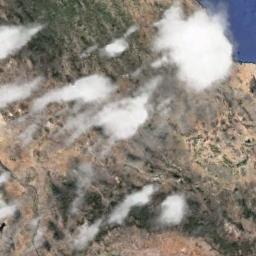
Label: cloud